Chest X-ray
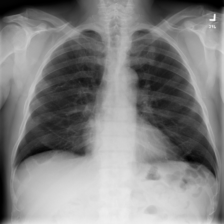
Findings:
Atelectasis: negative
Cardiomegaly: negative
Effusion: negative
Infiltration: negative
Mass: negative
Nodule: negative
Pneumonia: negative
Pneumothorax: negative
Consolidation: negative
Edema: negative
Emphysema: negative
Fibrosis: negative
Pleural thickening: negative
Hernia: negative